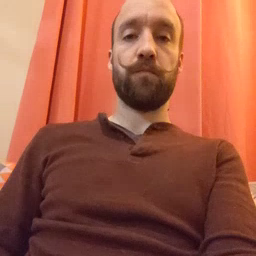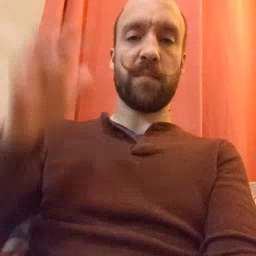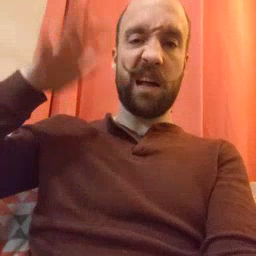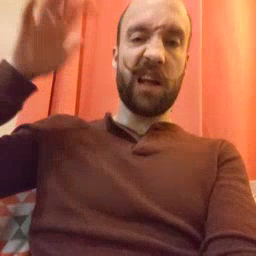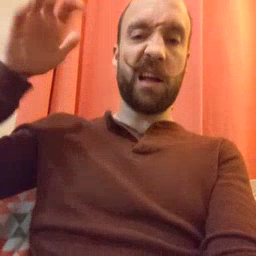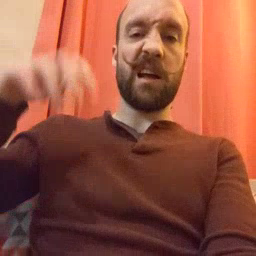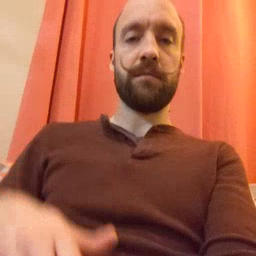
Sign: rain